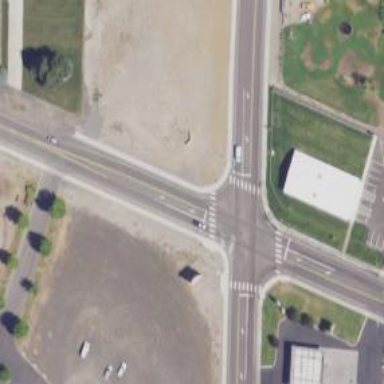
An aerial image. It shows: Marked road crossing.